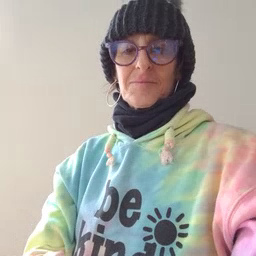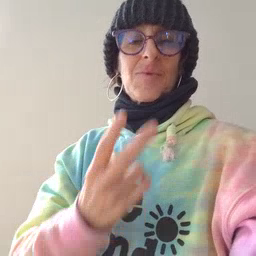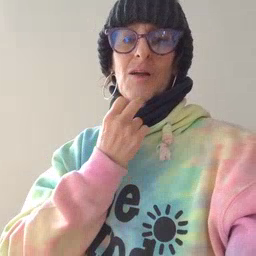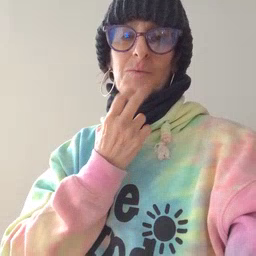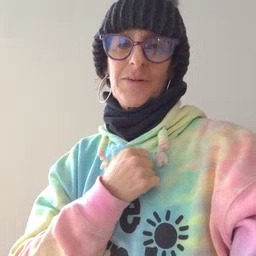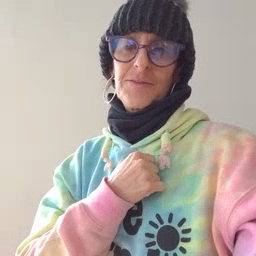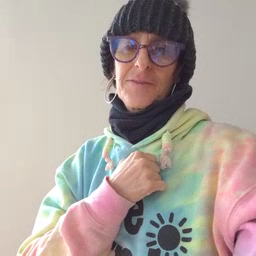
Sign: underwear